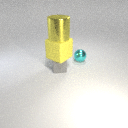
small gray rubber cube below large yellow rubber cube